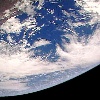
Label: cloud